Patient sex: F
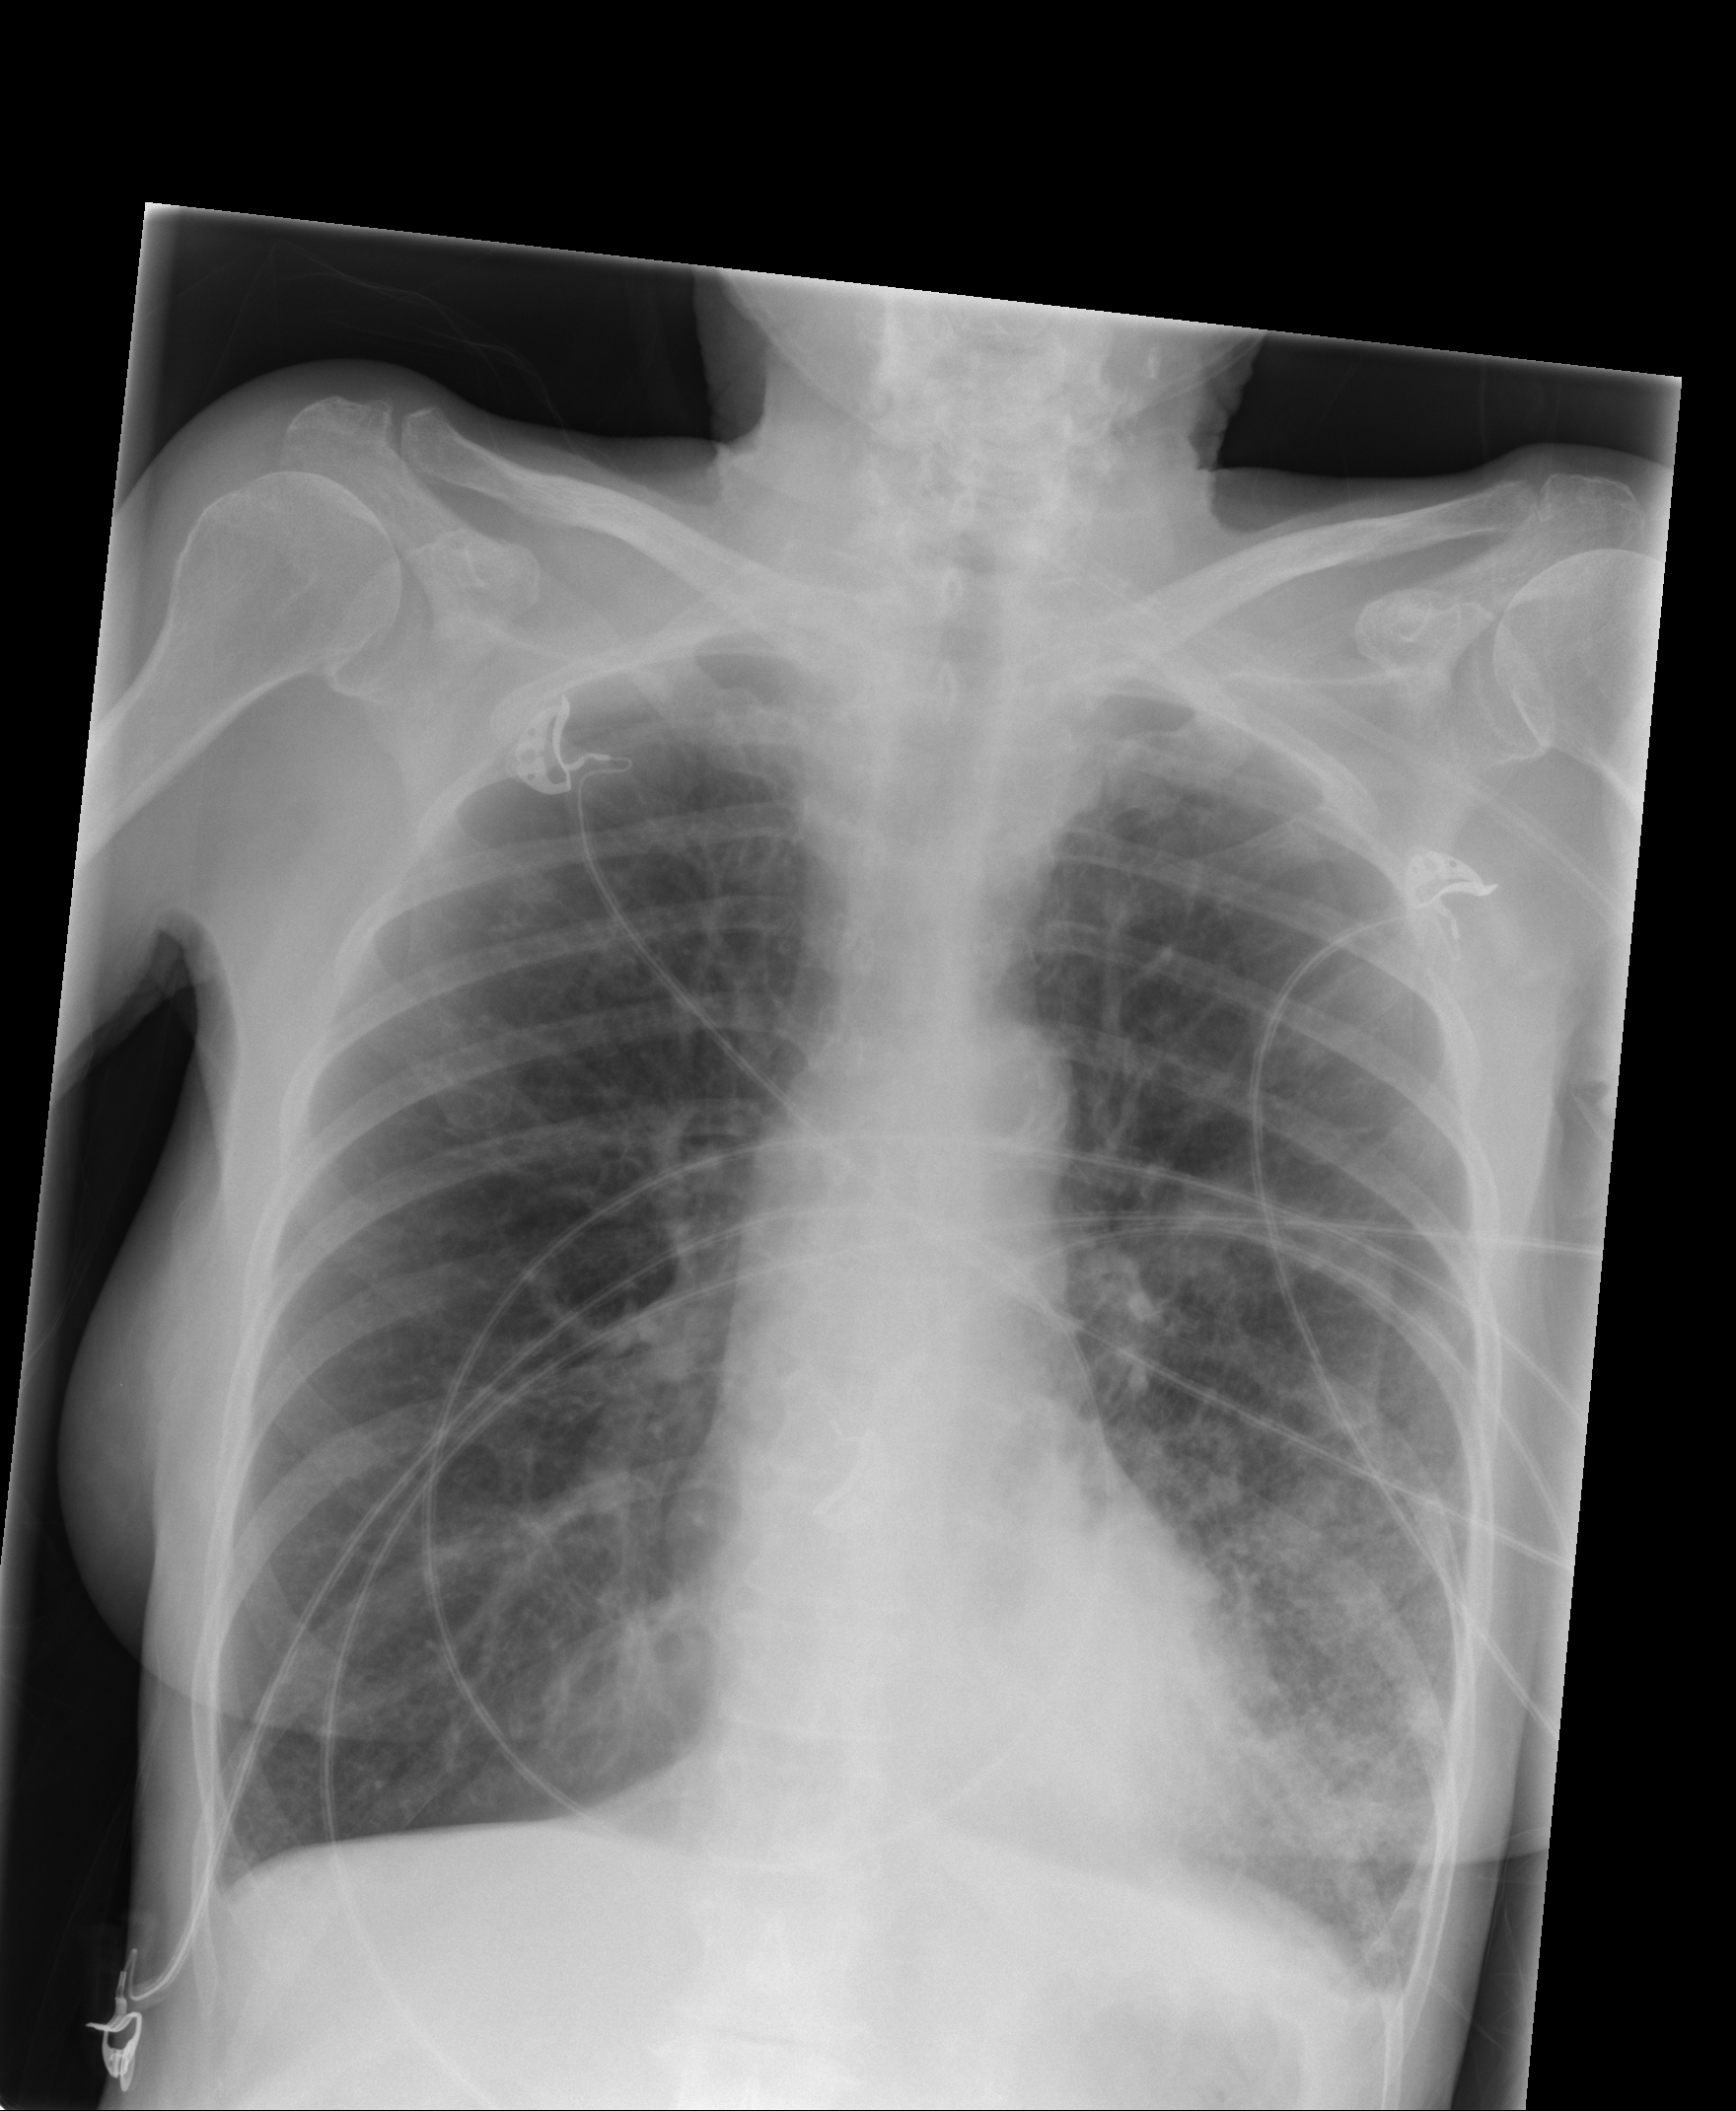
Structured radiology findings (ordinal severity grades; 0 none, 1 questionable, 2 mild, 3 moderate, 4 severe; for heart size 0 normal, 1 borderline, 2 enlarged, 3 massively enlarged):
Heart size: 0
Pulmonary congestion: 0
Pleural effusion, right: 0
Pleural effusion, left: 2
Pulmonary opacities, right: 0
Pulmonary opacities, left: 3
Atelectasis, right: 0
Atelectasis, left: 2